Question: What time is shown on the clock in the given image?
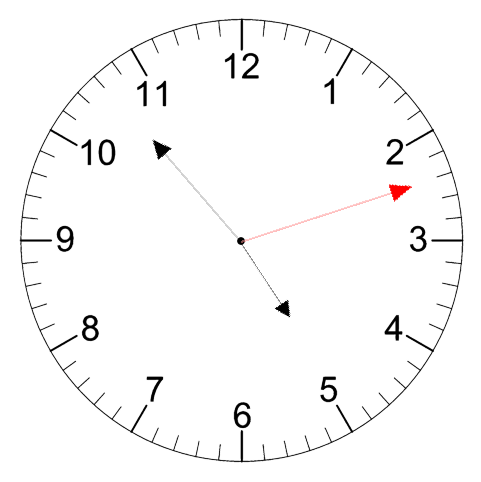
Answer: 04:53:12